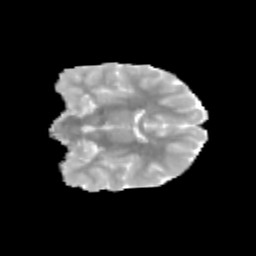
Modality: MD
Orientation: coronal
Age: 9
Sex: male
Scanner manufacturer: siemens
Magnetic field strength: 3 T
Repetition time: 3.8 s
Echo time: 0.07 s